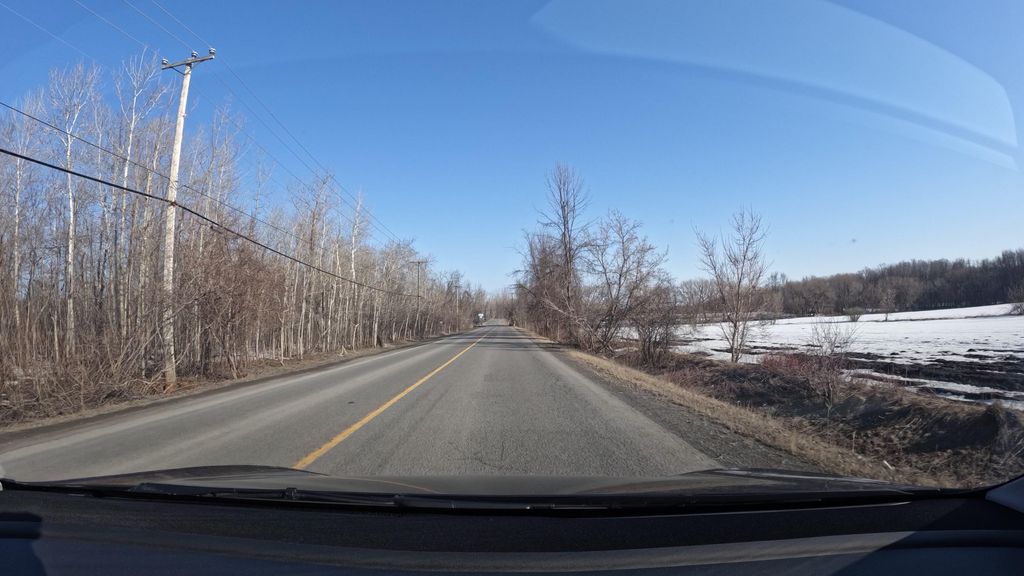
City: montreal